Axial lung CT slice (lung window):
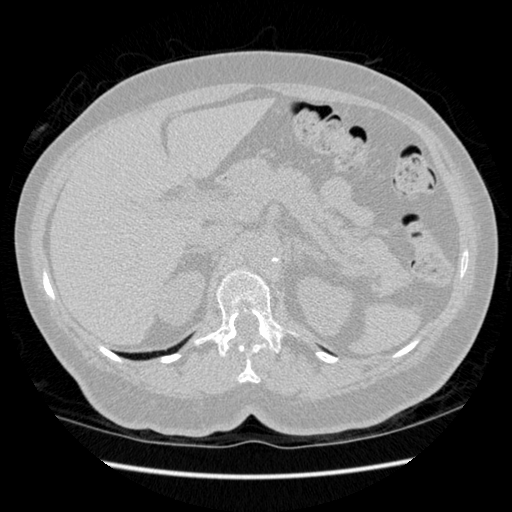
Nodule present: no